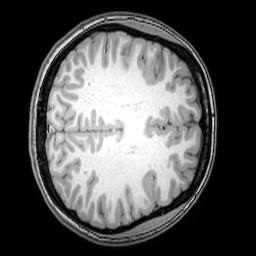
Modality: T1w
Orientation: axial
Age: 22
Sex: female
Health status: healthy
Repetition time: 0.081 s
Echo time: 0.037 s